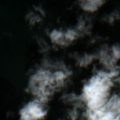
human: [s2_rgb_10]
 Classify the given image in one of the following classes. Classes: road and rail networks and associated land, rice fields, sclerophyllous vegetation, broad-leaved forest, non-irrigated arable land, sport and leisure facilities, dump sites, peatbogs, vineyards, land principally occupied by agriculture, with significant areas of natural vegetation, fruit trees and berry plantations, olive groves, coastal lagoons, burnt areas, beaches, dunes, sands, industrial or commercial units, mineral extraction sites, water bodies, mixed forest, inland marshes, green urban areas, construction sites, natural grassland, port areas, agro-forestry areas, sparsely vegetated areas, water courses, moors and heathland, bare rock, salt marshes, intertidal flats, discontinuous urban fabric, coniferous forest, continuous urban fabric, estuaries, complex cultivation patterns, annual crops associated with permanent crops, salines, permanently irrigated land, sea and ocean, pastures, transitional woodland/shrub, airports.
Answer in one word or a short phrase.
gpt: sea and ocean